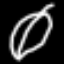
Label: leaf